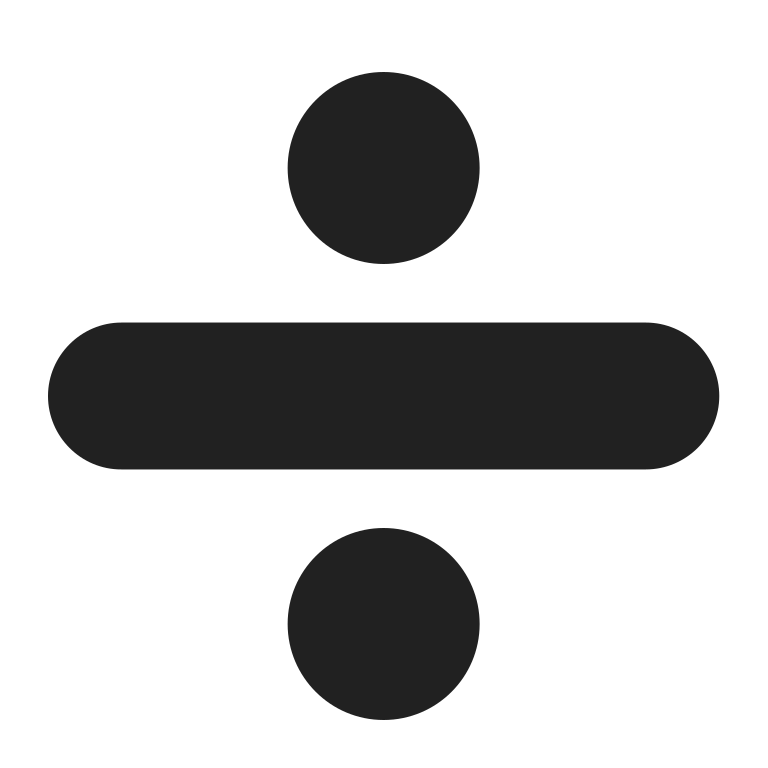
divide high contrast